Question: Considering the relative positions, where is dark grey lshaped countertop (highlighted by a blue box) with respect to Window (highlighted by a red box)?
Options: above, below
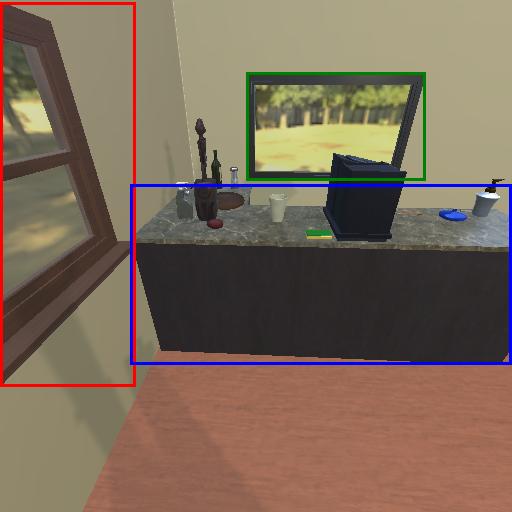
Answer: above